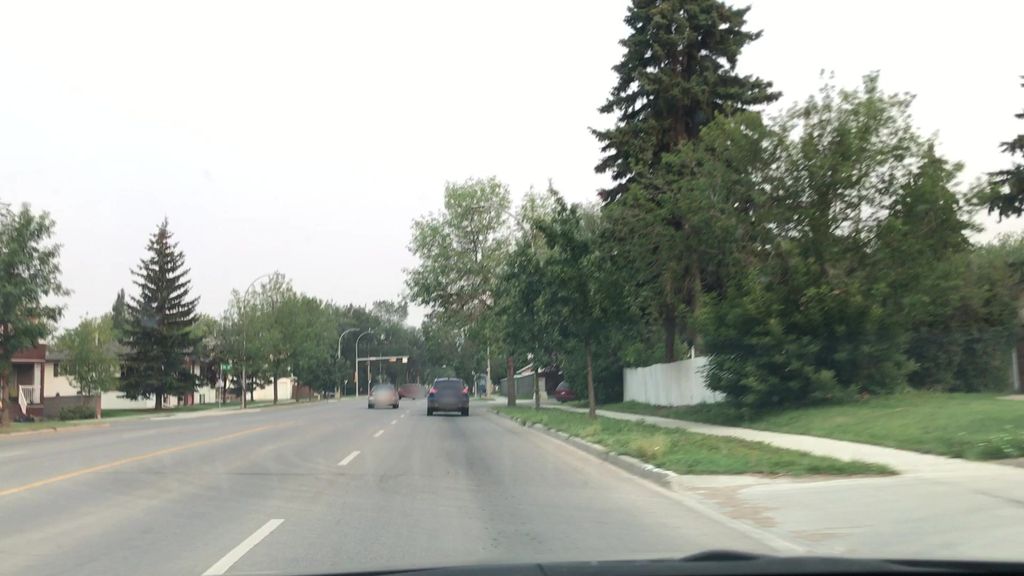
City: edmonton